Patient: sex M, age 49
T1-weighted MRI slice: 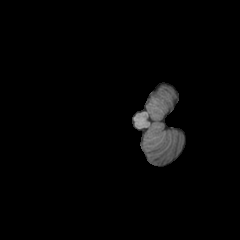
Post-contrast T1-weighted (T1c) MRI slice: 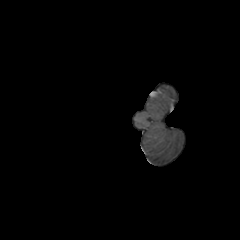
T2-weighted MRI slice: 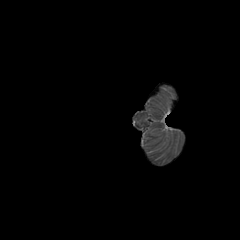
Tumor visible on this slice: no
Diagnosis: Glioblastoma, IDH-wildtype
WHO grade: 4